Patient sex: M
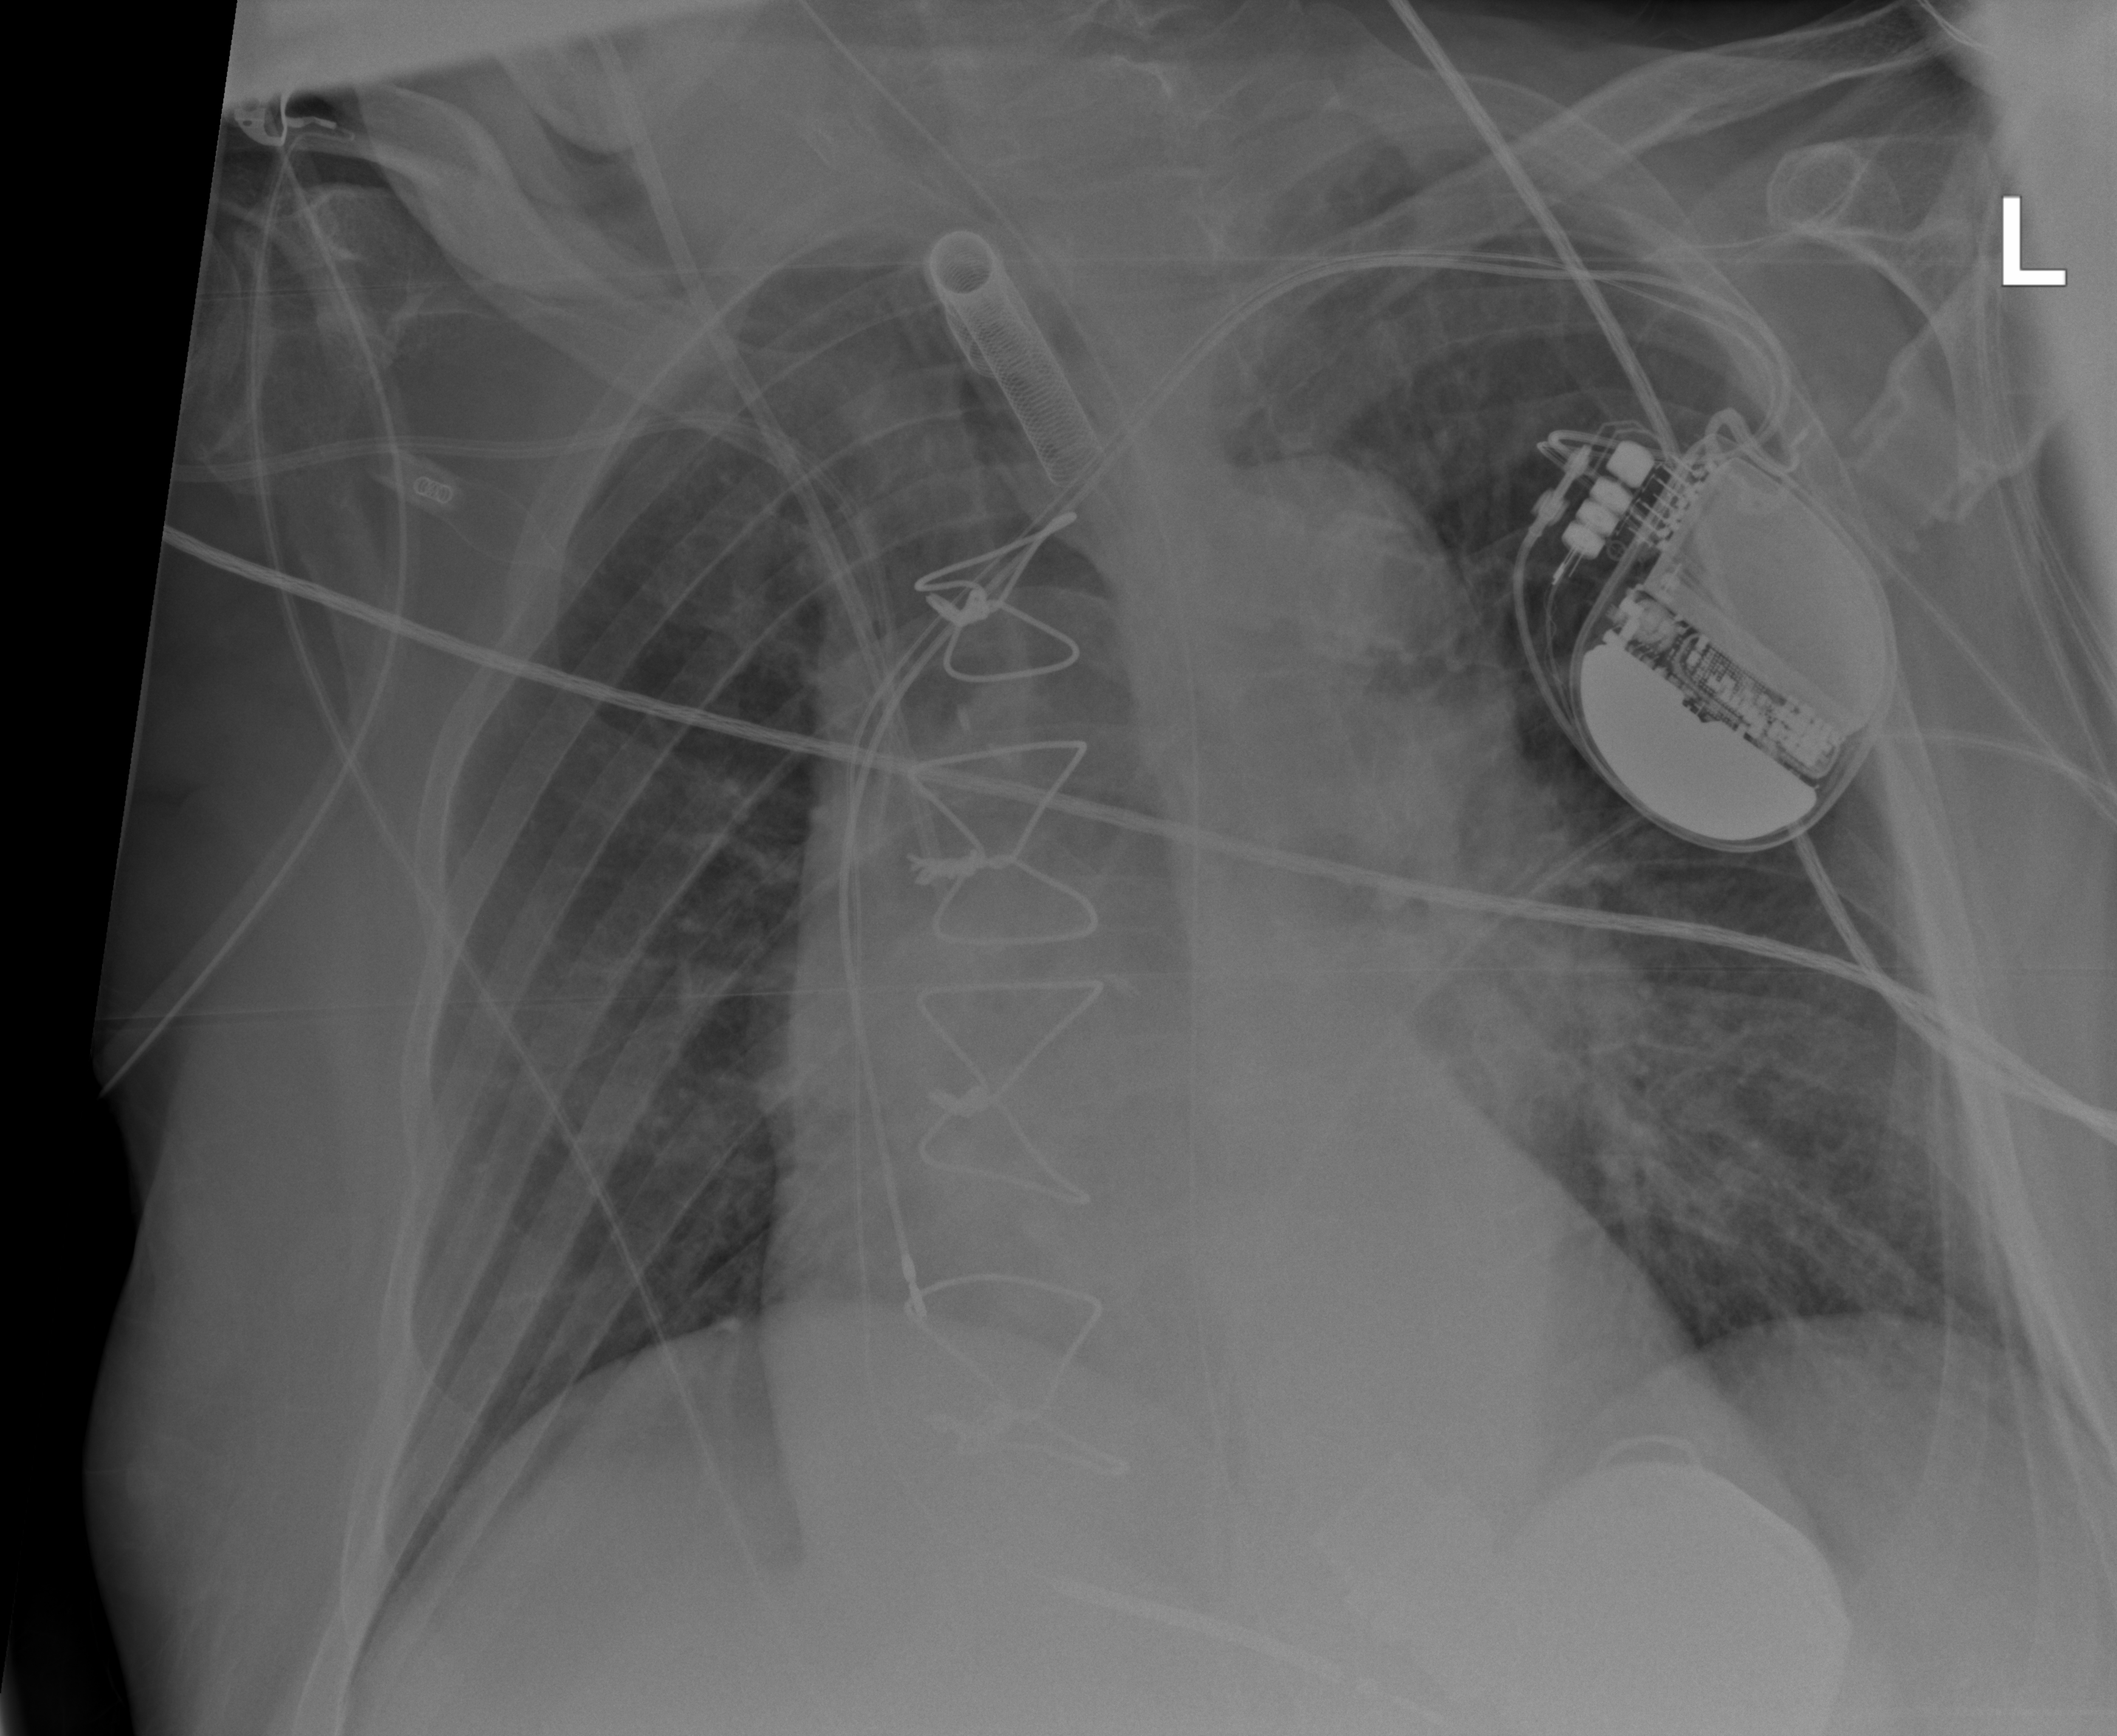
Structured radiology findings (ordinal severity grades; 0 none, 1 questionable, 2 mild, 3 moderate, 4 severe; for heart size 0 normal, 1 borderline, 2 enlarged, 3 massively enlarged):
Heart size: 2
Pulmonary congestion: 2
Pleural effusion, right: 0
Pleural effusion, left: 0
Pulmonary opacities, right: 0
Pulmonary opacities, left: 2
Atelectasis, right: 2
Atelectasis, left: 2